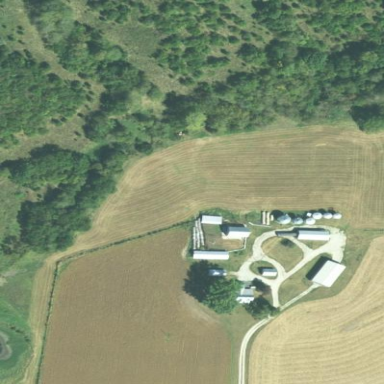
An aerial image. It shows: Farmyard area.